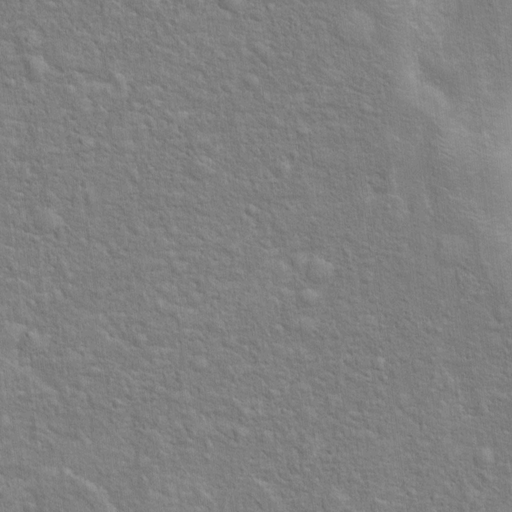
Objects detected: cone